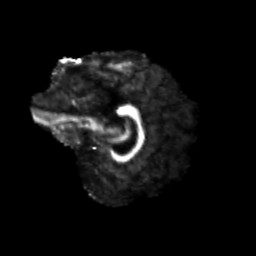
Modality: FA
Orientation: sagittal
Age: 23
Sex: female
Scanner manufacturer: siemens
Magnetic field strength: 3 T
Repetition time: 3.5 s
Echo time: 0.125 s